Chest X-ray:
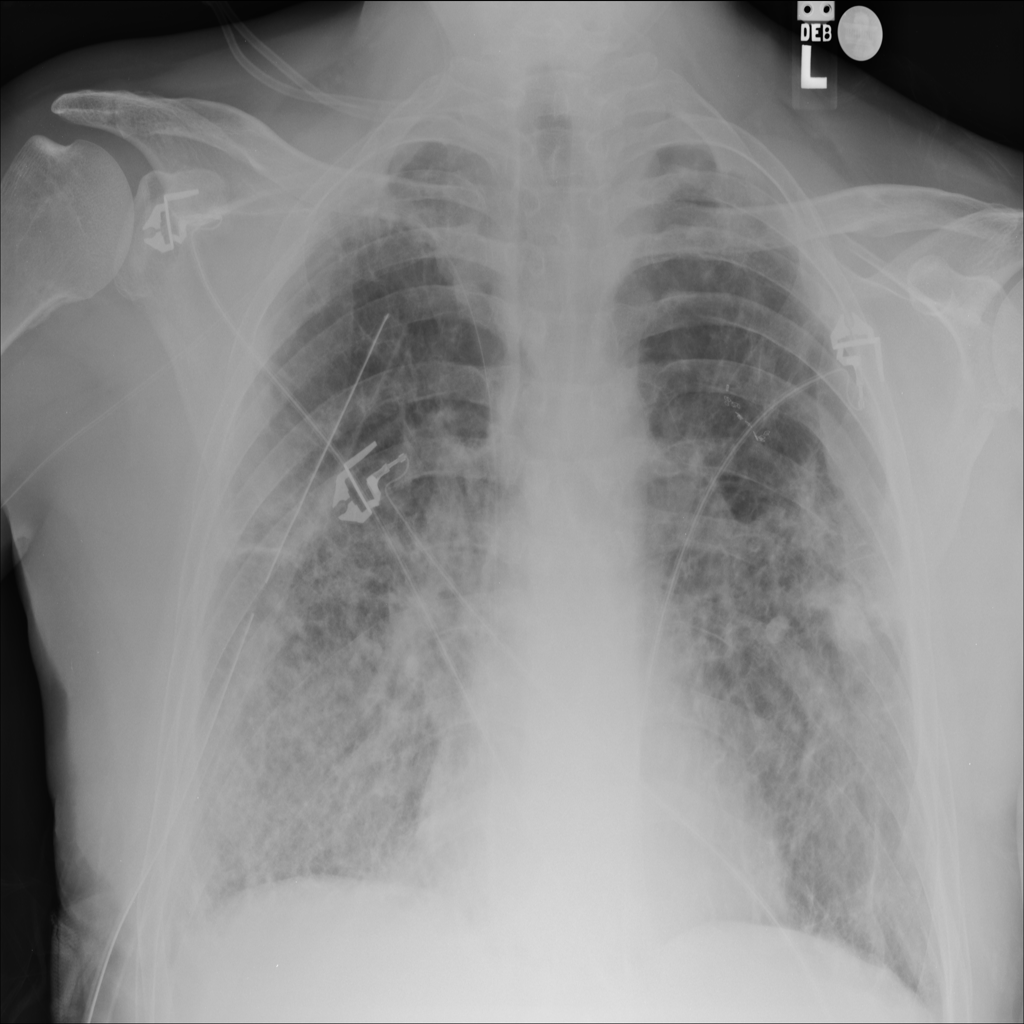
Findings: Fibrosis, Consolidation, Effusion
No abnormal finding: no